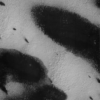
Label: not_dusty